Question: So I got this css strikethrough animation (on hover) but the problem is that I have text on two different lines and the strikethrough only animates on one of them (as you can see in the image). Is there a way to make the strikethrough go through both lines when its hovered?

html
'''
<a href="designer.html"><h1 class="option"><span>The</span><br><span>Designer</span></h1></a>
'''
css
'''
.options{
margin-top: 100px;
.option {
span {
cursor: pointer;
position: relative;
.strikethrough;
}
}
}
.strikethrough {
&::after, &::before {
content: '';
position: absolute;
width: 0%;
height: 5px;
top: 50%;
margin-top: -0.5px;
background: @accent_color;
}
&::before {
left: -2.5px;
}
&::after {
right: 2.5px;
background: @accent_color;
transition: width 0.8s cubic-bezier(0.22, 0.61, 0.36, 1);
}
&:hover:before {
background: @accent_color;
width: 100%;
transition: width 0.5s cubic-bezier(0.22, 0.61, 0.36, 1);
}
&:hover:after {
background: transparent;
width: 100%;
transition: 0s;
}
}
'''
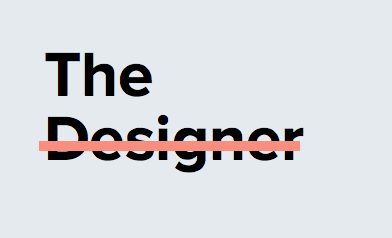
Answer: You need to use the pseudo-elements & associated code on both spans, then move the hover trigger to the parent so it activates on both children at the same time.
'''
a {
text-decoration: none;
}
.option span {
position: relative;
display: inline-block;
}
.option span::after,
.option span::before {
content: '';
position: absolute;
width: 0%;
height: 5px;
top: 50%;
margin-top: -0.5px;
background: red;
}
.option span::before {
left: -2.5px;
}
.option span::after {
right: 2.5px;
background: red;
-webkit-transition: width 0.8s cubic-bezier(0.22, 0.61, 0.36, 1);
transition: width 0.8s cubic-bezier(0.22, 0.61, 0.36, 1);
}
.option:hover span:before {
background: red;
width: 100%;
-webkit-transition: width 0.5s cubic-bezier(0.22, 0.61, 0.36, 1);
transition: width 0.5s cubic-bezier(0.22, 0.61, 0.36, 1);
}
.option:hover span:after {
background: transparent;
width: 100%;
-webkit-transition: 0s;
transition: 0s;
}
'''
'''
<a href="designer.html"><h1 class="option"><span>The</span><br><span>Designer</span></h1></a>
'''